Question: I'm trying to create a simple form using Kendo UI, but for some reason the buttons on the input fields (like dropdown, combobox, calendar) are misaligned.

Does anyone know where to start looking for the source of the problem? I've Googled around for quite a while and apparently I am the only one facing this issue with Kendo UI, so maybe it is a CSS issue in general, but I have not added any custom CSS for input elements yet.
I'm using Kendo UI with JSP wrapper version 2015.1.429 with Bootstrap v3.3.2
I'm not sure which part of my code should be uploaded so I will add it to this post upon request.
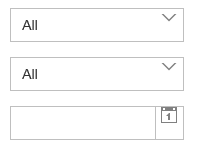
Answer: Looks like something is overriding the Kendo CSS. You should use your HTML debugger to check the styles being applied to the Kendo html code. You probably have some CSS overriding it.
Generally you can fix these kind of issues by adding a padding-top the the element containing the misaligned button.